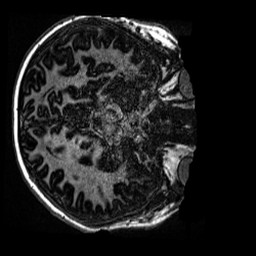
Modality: MP2RAGE
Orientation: axial
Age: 11
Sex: male
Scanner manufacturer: siemens
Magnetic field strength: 3 T
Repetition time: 4 s
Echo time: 0.00299 s